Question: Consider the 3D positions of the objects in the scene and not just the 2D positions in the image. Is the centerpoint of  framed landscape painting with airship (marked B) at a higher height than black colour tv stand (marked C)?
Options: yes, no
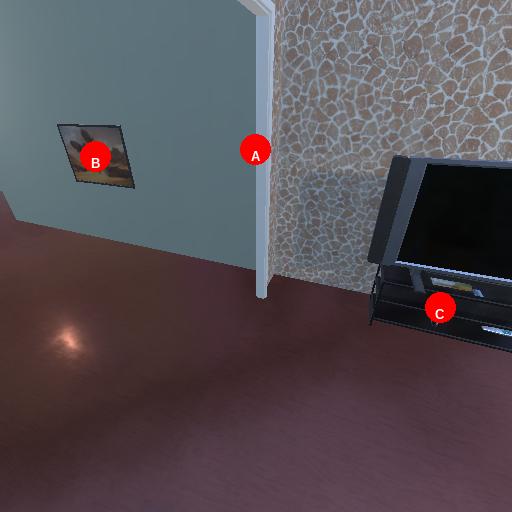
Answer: yes